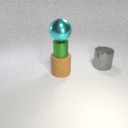
small green metal cylinder below large cyan metal sphere